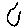
Label: line